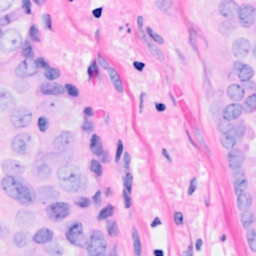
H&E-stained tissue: Breast